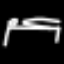
Label: bed